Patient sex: M
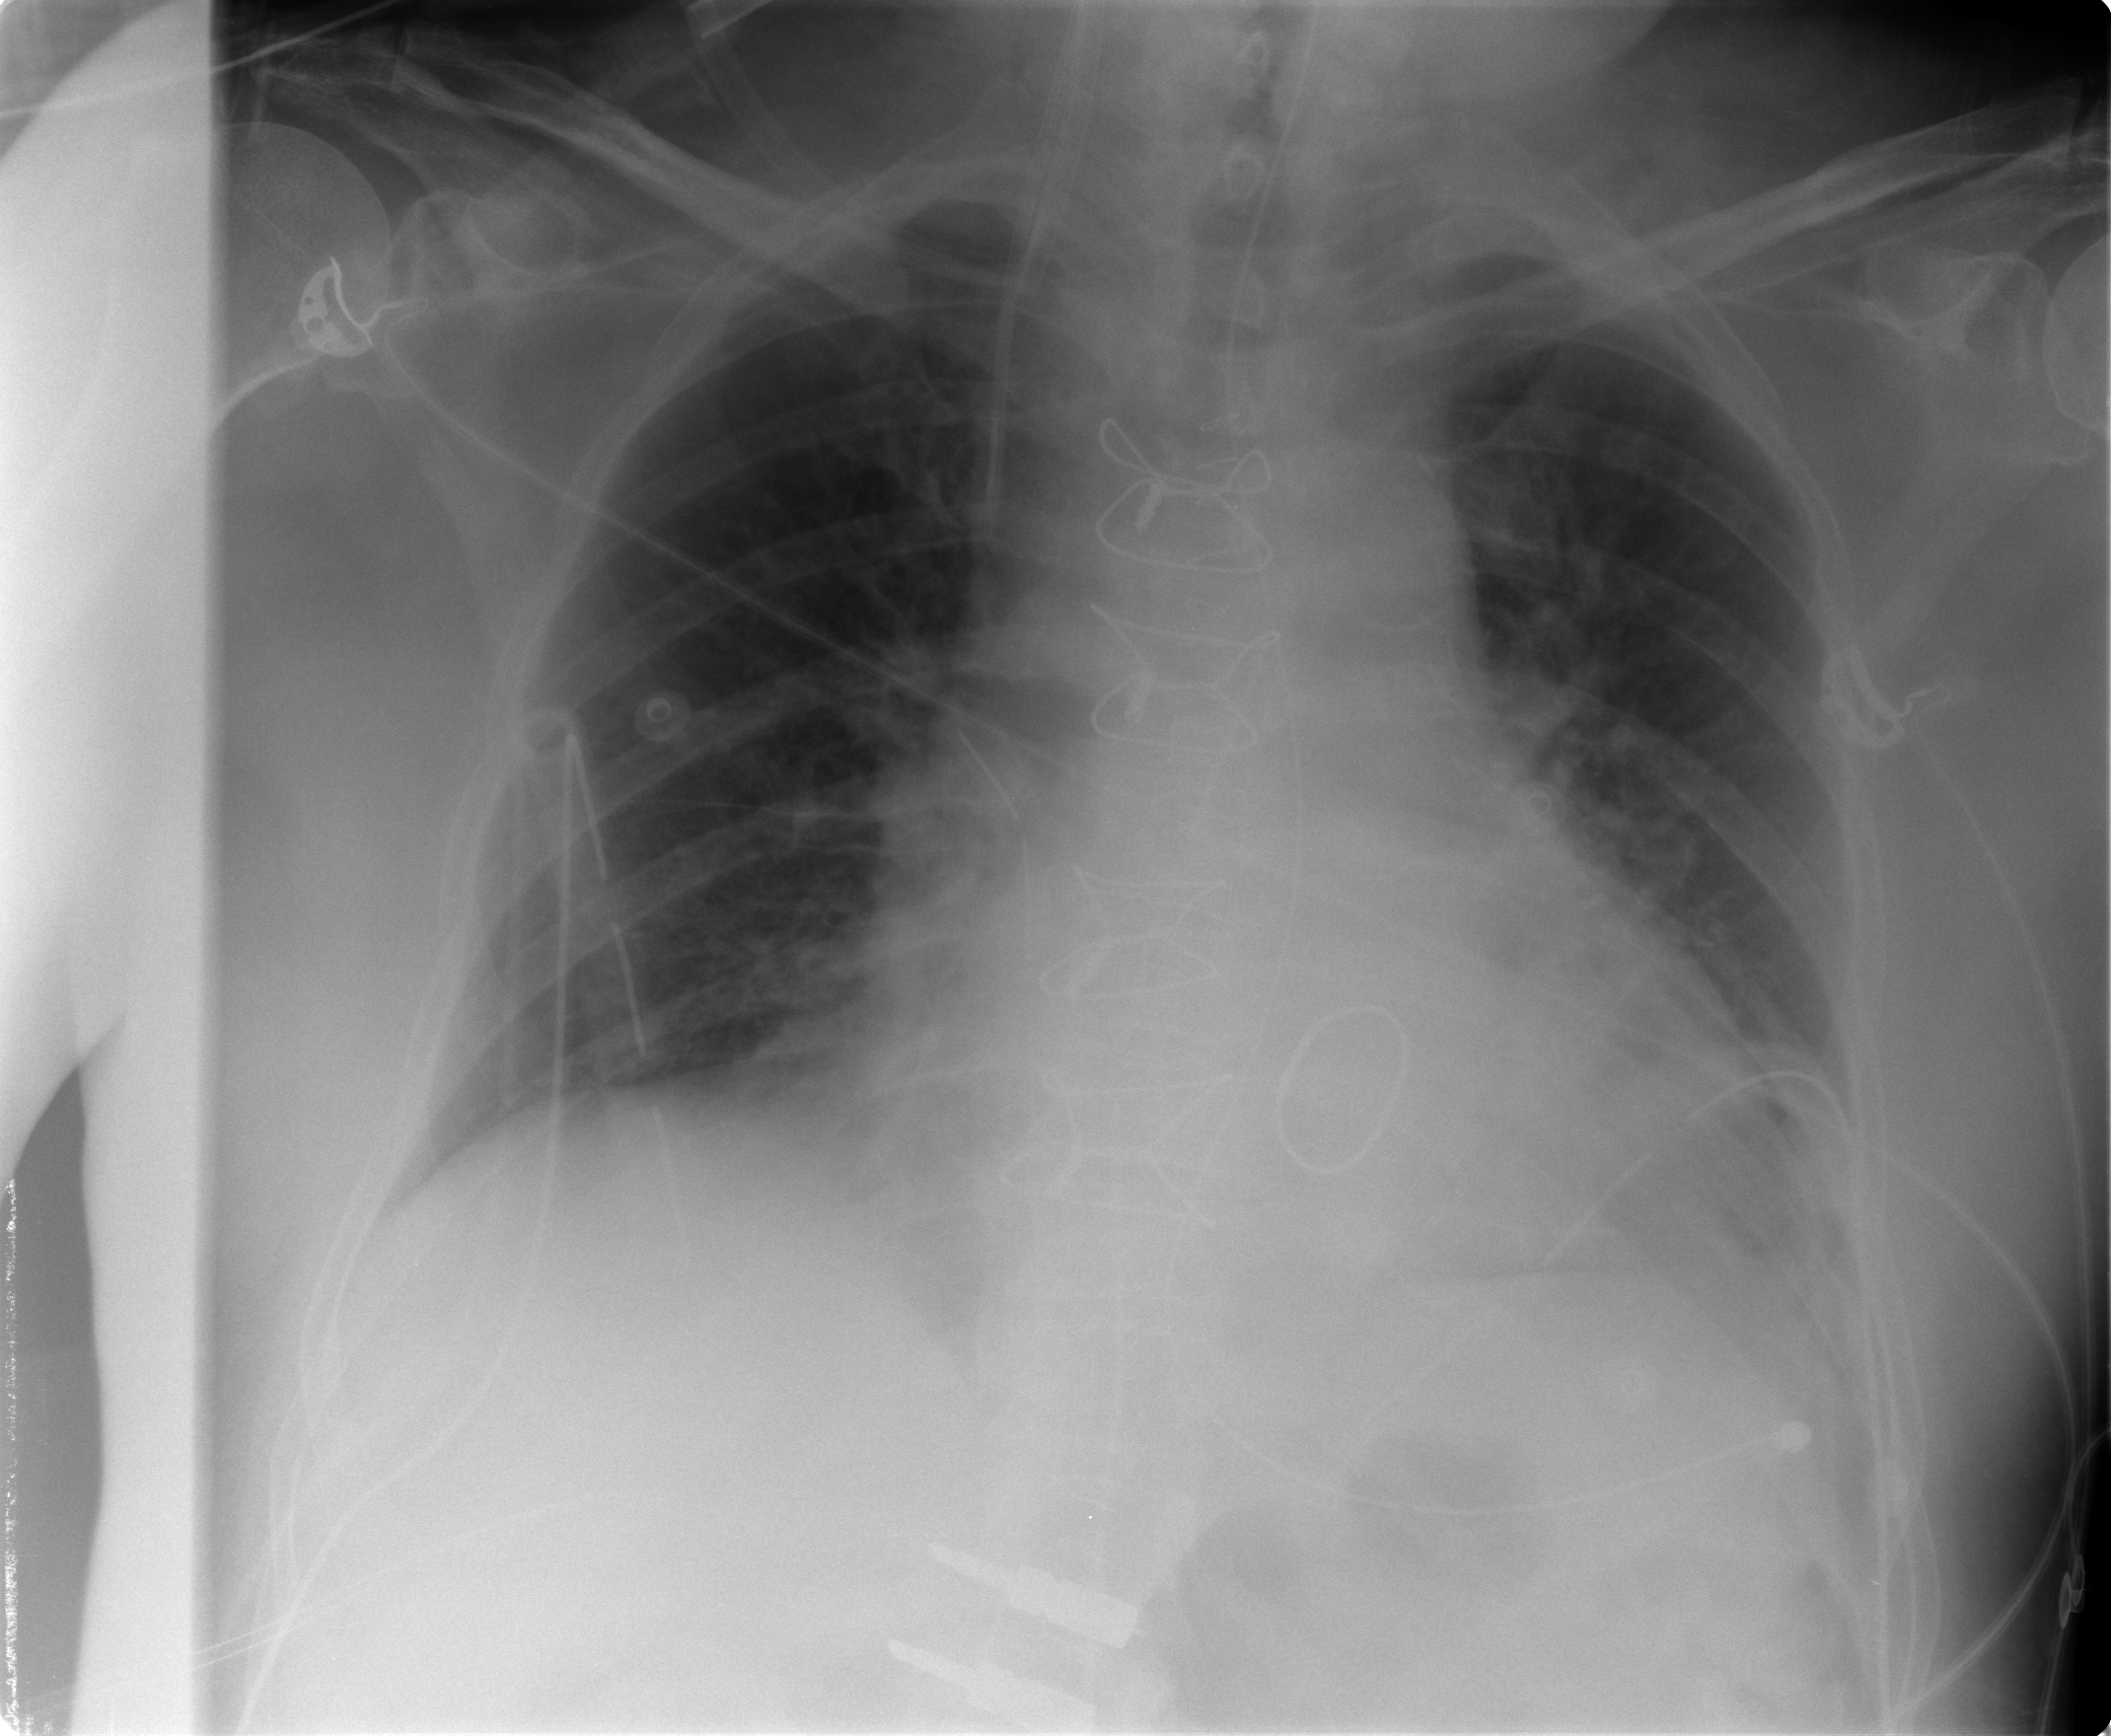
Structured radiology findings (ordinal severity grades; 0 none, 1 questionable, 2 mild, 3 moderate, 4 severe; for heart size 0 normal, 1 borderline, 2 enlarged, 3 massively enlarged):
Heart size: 2
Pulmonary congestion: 2
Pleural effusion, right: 0
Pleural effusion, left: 1
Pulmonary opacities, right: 0
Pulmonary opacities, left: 0
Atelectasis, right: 2
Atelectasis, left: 2